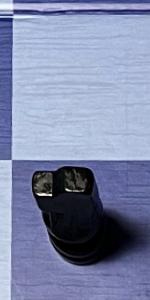
Label: Knight_Black